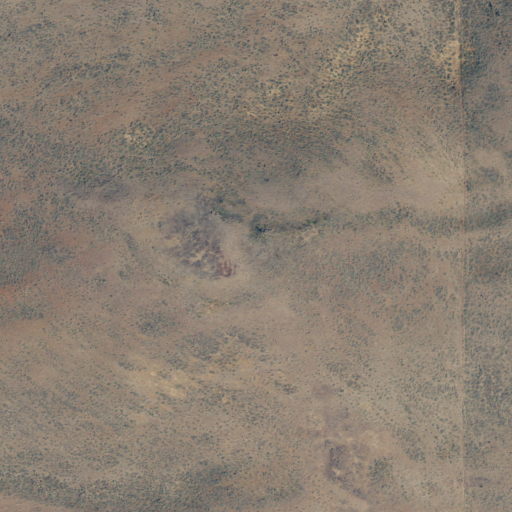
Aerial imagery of mountain in Oregon named Sugarloaf Mountain containing only shrub